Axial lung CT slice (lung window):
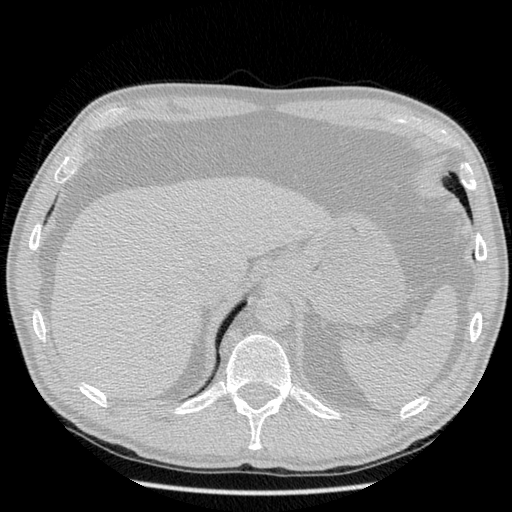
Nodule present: no